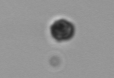
Label: nanoplankton_mix